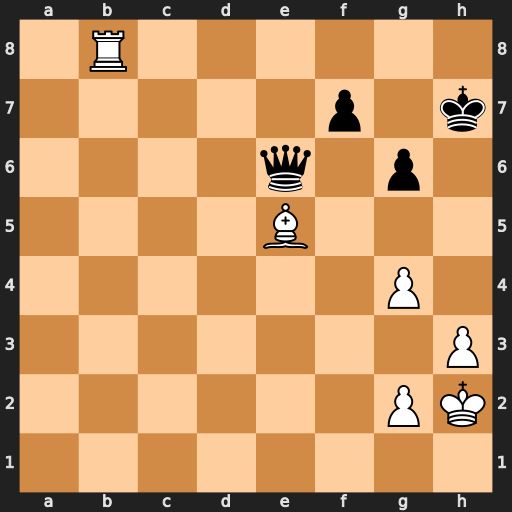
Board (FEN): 1R6/5p1k/4q1p1/4B3/6P1/7P/6PK/8
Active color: w
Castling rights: -
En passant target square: -
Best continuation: Rh8#